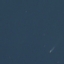
Land use / land cover class: SeaLake